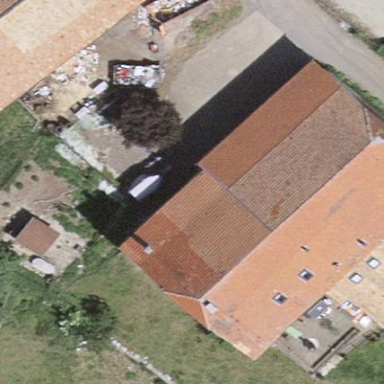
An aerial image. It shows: Farm building.